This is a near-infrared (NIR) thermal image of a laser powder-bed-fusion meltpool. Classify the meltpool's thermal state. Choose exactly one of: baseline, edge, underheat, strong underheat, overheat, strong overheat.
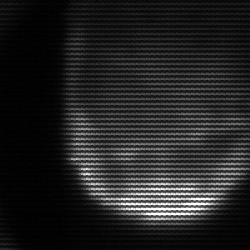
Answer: edge